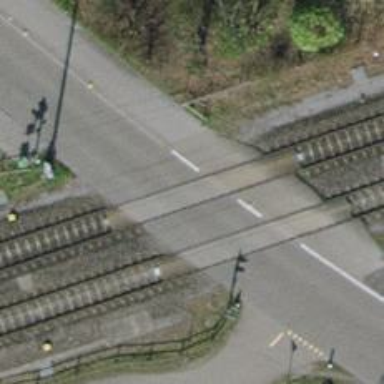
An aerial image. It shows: Level crossing on the railway with lights and full barrier.